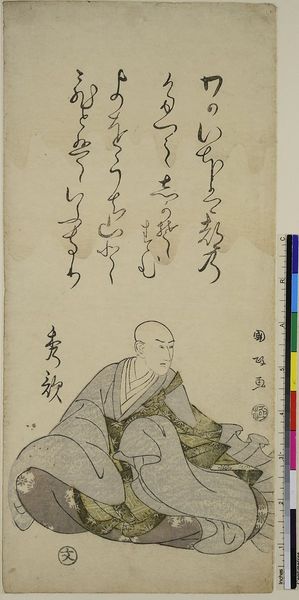
Titel: Sterbebild des Schauspielers Ichikawa Danjuro VI
Künstler: Utagawa Kunimasa
Standort: Hamburg
Institution: Museum für Kunst und Gewerbe Hamburg
Schlagwörter: holzschnitt, dichter, druckgraphik, druckgrafik, schriftsteller, autor, literatur, gedicht, zeit, schauspieler, farbholzschnitt, schauspielerin, edo, reproduktionen, dichtkunst, druckerzeugnisse, ukiyo, metallpulver, sterbegedicht, todesgedicht